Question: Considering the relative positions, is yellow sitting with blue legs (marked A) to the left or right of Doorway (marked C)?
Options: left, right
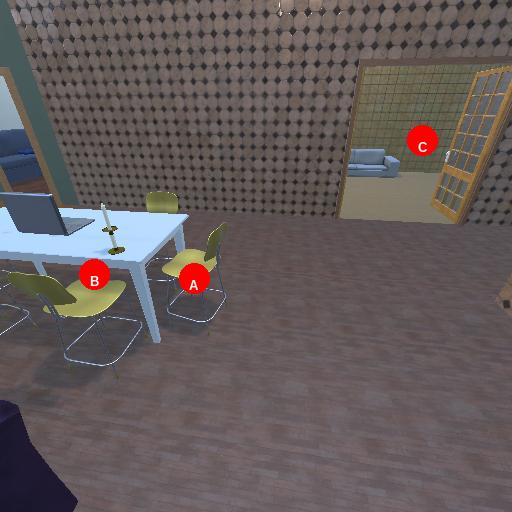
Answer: left